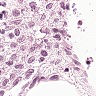
Metastatic tissue present: no